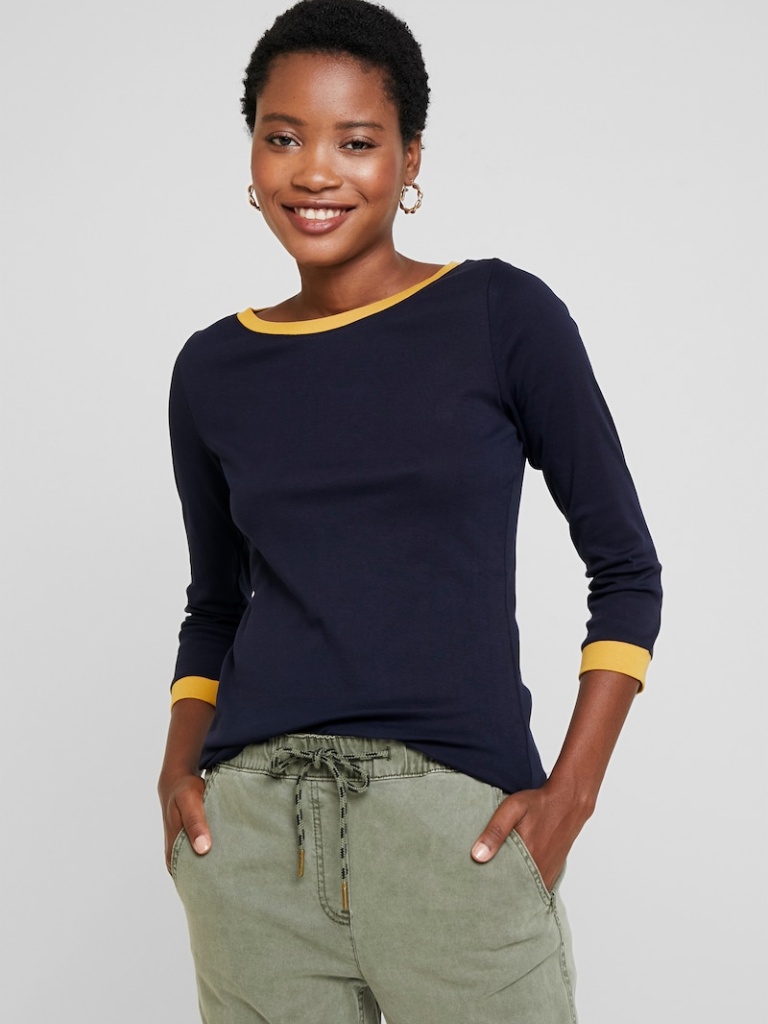
cotton tight a long-sleeved with rolled-up sleeves hip length Untucked crew sweater